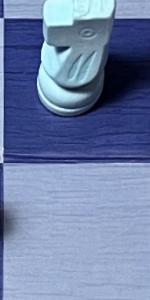
Label: Empty